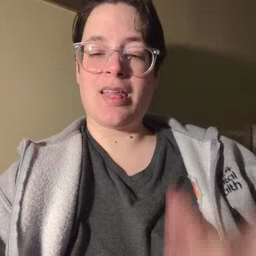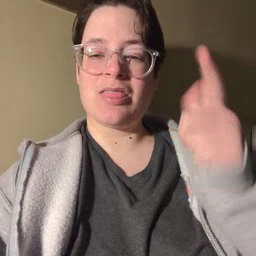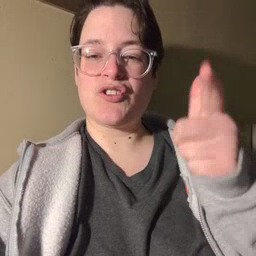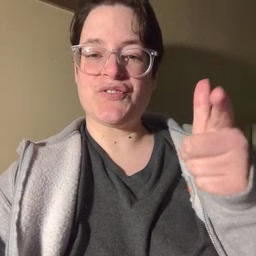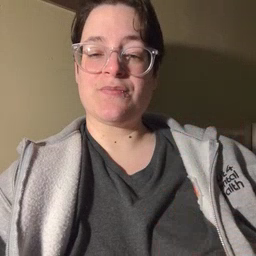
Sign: later